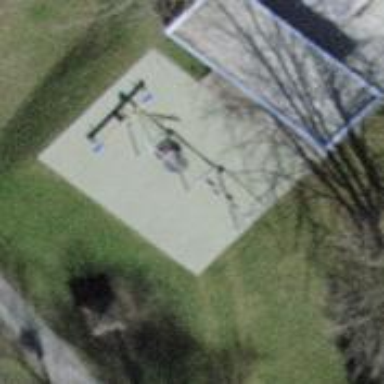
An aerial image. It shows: Playground area for leisure land.